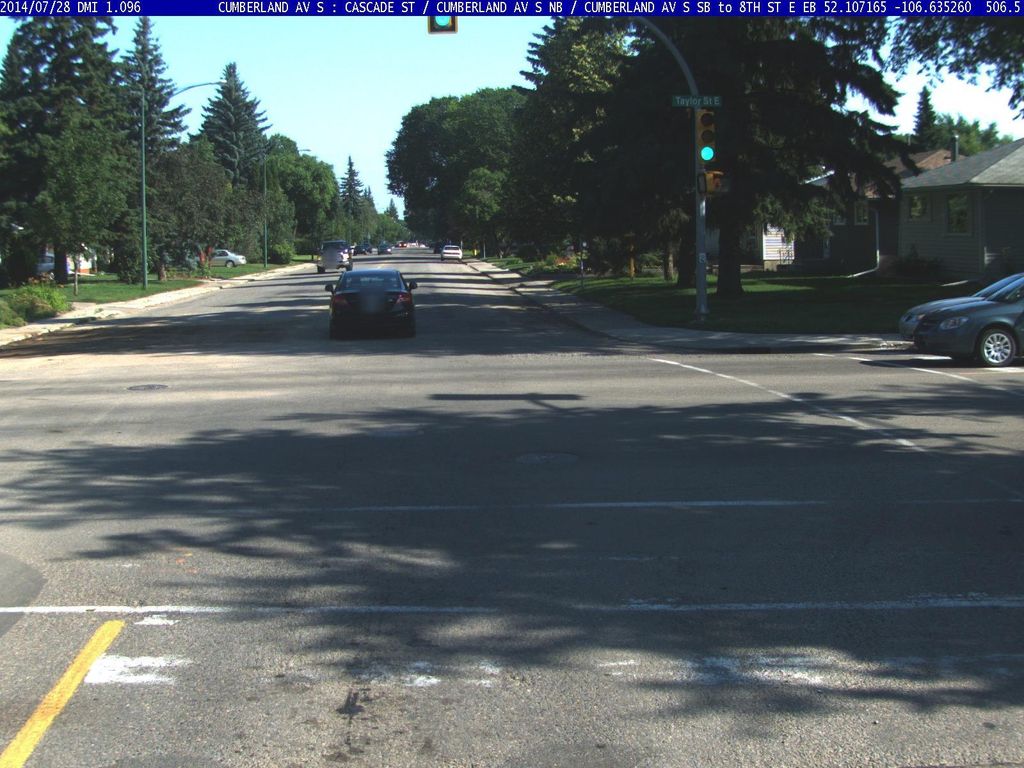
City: saskatoon